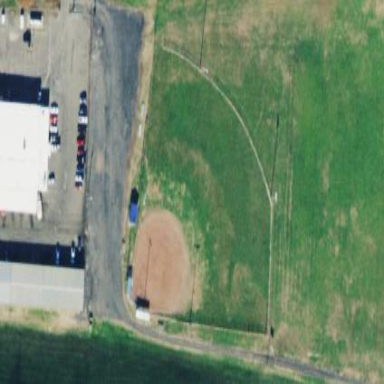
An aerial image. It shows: Baseball pitch for leisure and sports activities.